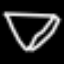
Label: diamond